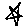
Label: star